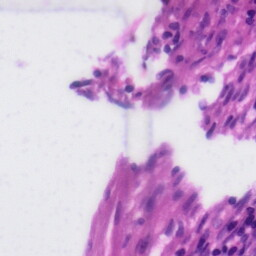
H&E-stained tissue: Tonsil